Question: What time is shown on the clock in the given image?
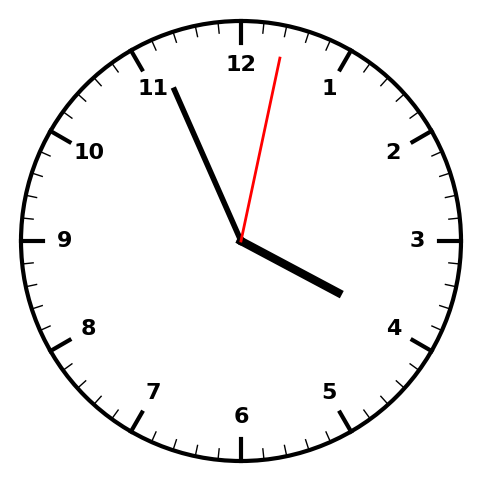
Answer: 03:56:02